Question: I have a plist and inside that an array and then set of dictionary elements? How can I retrieve data from the plist to my array?

How can I get category names in one array?
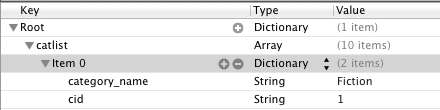
Answer: '''
// Read plist from bundle and get Root Dictionary out of it
NSDictionary *dictRoot = [NSDictionary dictionaryWithContentsOfFile:[[NSBundle mainBundle] pathForResource:@"data" ofType:@"plist"]];
// Your dictionary contains an array of dictionary
// Now pull an Array out of it.
NSArray *arrayList = [NSArray arrayWithArray:[dictRoot objectForKey:@"catlist"]];
// Now a loop through Array to fetch single Item from catList which is Dictionary
[arrayList enumerateObjectsUsingBlock:^(id obj, NSUInteger index, BOOL *stop) {
// Fetch Single Item
// Here obj will return a dictionary
NSLog(@"Category name : %@",[obj valueForKey:@"category_name"]);
NSLog(@"Category id : %@",[obj valueForKey:@"cid"]);
}];
'''
'''
// Read plist from bundle and get Root Dictionary out of it
var dictRoot: [NSObject : AnyObject] = [NSObject : AnyObject].dictionaryWithContentsOfFile(NSBundle.mainBundle().pathForResource("data", ofType: "plist"))
// Your dictionary contains an array of dictionary
// Now pull an Array out of it.
var arrayList: [AnyObject] = [AnyObject].arrayWithArray((dictRoot["catlist"] as! String))
// Now a loop through Array to fetch single Item from catList which is Dictionary
arrayList.enumerateObjectsUsingBlock({(obj: AnyObject, index: UInt, stop: Bool) -> Void in
// Fetch Single Item
// Here obj will return a dictionary
NSLog("Category name : %@", obj["category_name"])
NSLog("Category id : %@", obj["cid"])
})
'''
'''
var myDict: NSDictionary?
if let path = NSBundle.mainBundle().pathForResource("data", ofType: "plist") {
myDict = NSDictionary(contentsOfFile: path)
}
let arrayList:Array = myDict?.valueForKey("catlist") as! Array<NSDictionary>
print(arrayList)
// Enumerating through the list
for item in arrayList {
print(item)
}
'''
'''
// Read plist from bundle and get Root Dictionary out of it
var dictRoot: NSDictionary?
if let path = Bundle.main.path(forResource: "data", ofType: "plist") {
dictRoot = NSDictionary(contentsOfFile: path)
}
if let dict = dictRoot
{
// Your dictionary contains an array of dictionary
// Now pull an Array out of it.
var arrayList:[NSDictionary] = dictRoot?["catlist"] as! Array
// Now a loop through Array to fetch single Item from catList which is Dictionary
arrayList.forEach({ (dict) in
print("Category Name \(dict["category_name"]!)")
print("Category Id \(dict["cid"])")
})
}
'''